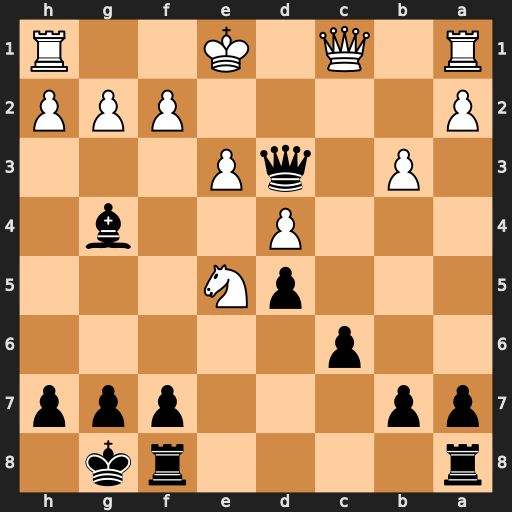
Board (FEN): r4rk1/pp3ppp/2p5/3pN3/3P2b1/1P1qP3/P4PPP/R1Q1K2R
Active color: b
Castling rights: KQ
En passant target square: -
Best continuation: Qe2#